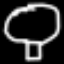
Label: mushroom